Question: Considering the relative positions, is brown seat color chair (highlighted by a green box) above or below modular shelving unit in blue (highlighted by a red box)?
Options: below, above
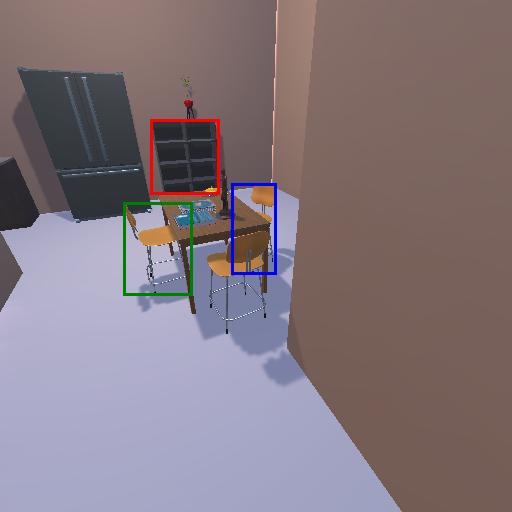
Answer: below